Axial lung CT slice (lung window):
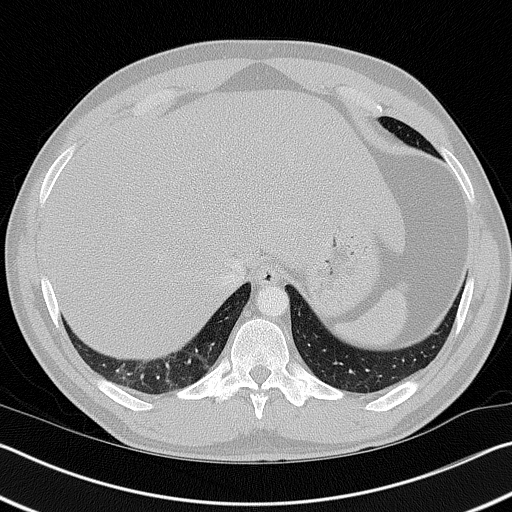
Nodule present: no